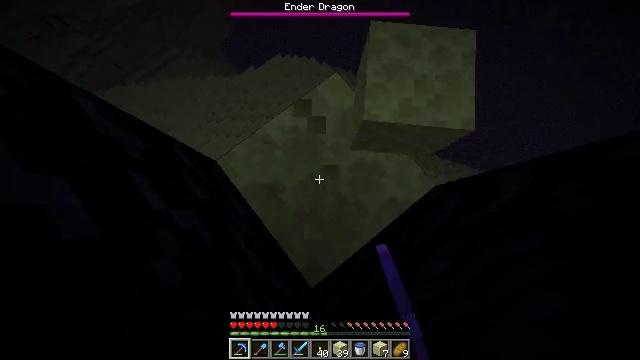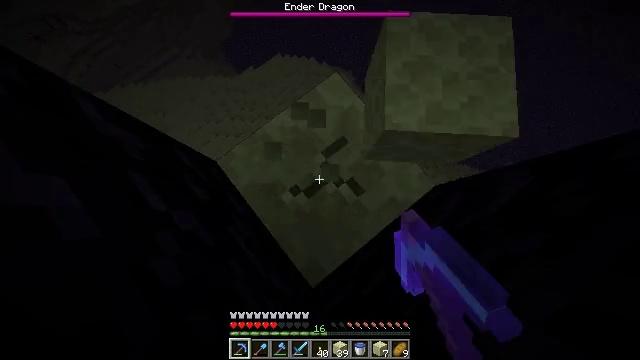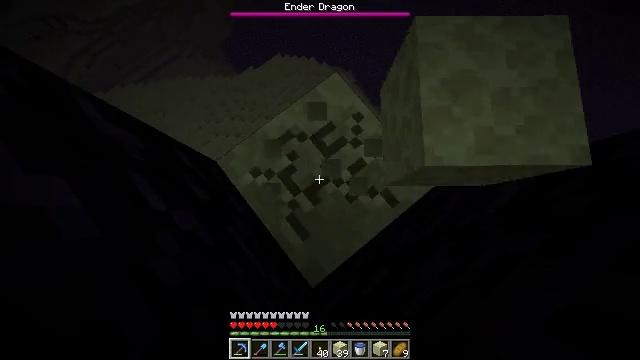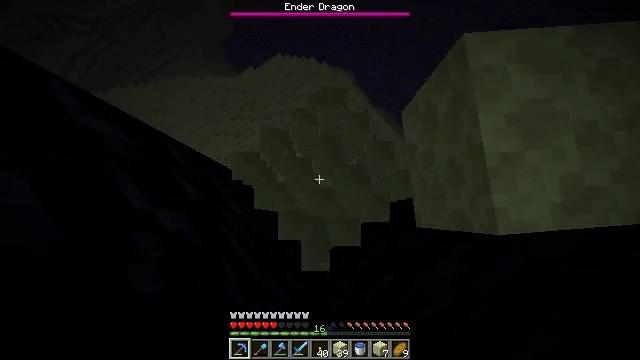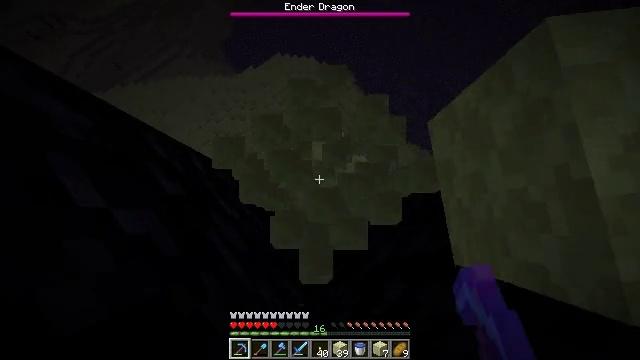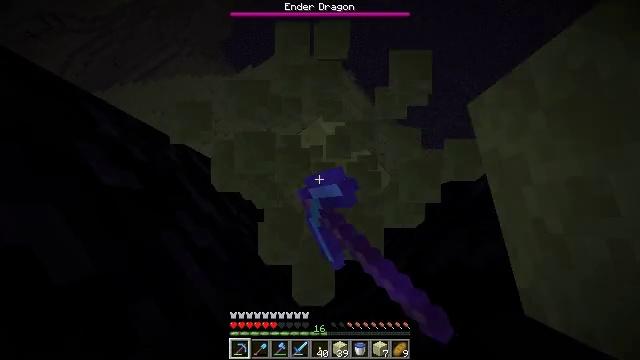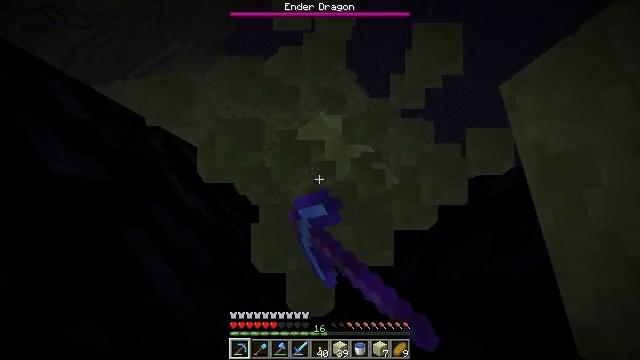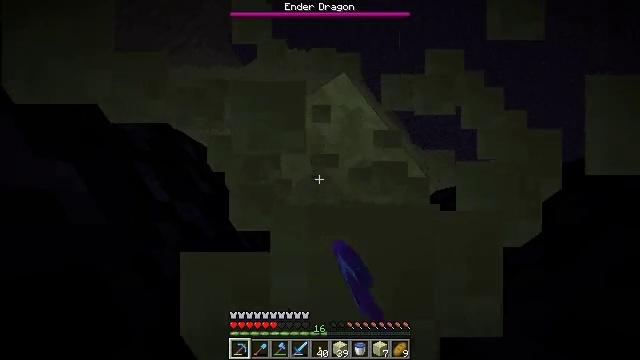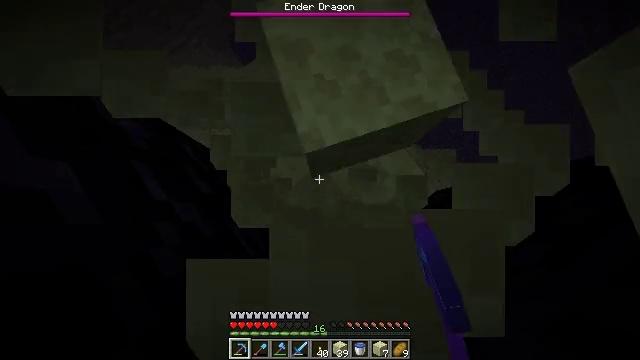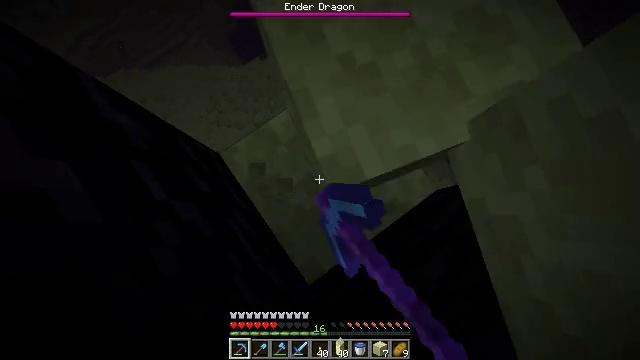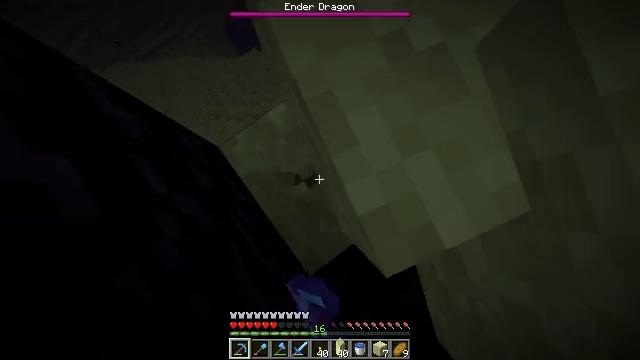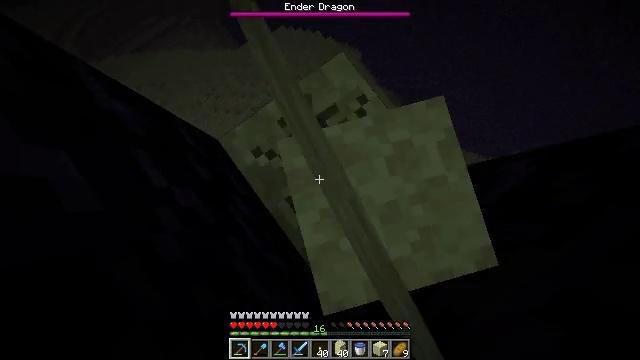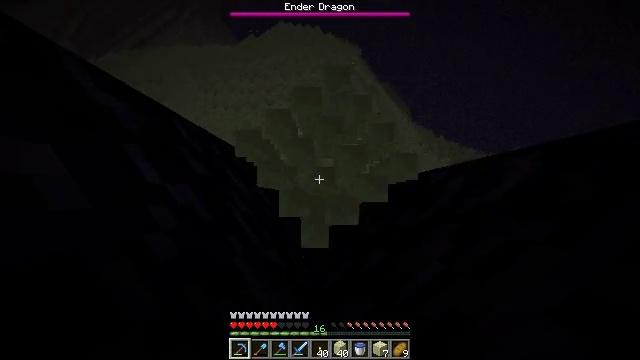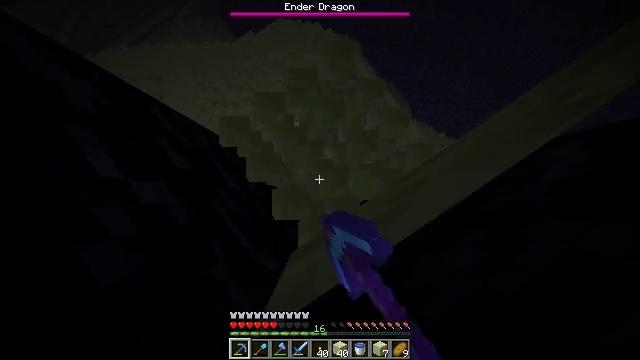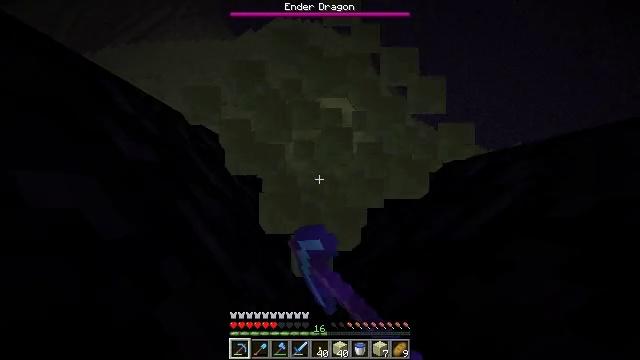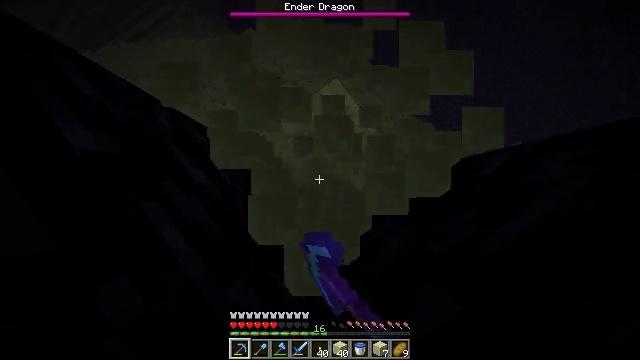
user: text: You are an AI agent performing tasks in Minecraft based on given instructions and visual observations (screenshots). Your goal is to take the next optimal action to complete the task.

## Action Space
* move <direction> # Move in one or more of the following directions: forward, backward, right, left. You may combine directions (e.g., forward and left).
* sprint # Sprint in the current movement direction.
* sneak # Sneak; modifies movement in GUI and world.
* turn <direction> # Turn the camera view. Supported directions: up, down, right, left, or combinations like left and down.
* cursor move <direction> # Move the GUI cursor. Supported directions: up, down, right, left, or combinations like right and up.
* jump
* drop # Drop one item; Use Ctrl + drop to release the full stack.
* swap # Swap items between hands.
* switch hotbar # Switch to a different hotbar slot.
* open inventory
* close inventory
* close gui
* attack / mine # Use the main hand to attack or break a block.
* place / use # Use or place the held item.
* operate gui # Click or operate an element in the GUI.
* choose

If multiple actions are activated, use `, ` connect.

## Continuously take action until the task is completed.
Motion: motion action
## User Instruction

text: Collect end stone for your base.
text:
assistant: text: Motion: attack / mine
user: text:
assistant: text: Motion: attack / mine
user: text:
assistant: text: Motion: attack / mine
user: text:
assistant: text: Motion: attack / mine
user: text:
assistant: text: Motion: attack / mine
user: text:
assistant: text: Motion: turn left, attack / mine
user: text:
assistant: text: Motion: turn left, attack / mine
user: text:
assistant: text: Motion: attack / mine
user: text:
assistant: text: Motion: attack / mine
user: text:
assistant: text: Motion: turn down, attack / mine
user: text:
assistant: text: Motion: turn down, attack / mine
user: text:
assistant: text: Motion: attack / mine
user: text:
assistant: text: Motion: attack / mine
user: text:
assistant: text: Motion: attack / mine
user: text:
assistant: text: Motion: attack / mine
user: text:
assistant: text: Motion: attack / mine
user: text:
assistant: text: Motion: attack / mine
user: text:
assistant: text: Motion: attack / mine
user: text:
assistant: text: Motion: attack / mine
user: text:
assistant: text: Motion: attack / mine
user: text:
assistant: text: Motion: attack / mine
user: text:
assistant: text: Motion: attack / mine
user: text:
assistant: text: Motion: attack / mine
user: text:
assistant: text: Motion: attack / mine
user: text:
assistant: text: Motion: attack / mine
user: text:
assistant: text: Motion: attack / mine
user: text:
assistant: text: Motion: attack / mine
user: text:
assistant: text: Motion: attack / mine
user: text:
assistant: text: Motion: attack / mine
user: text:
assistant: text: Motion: attack / mine